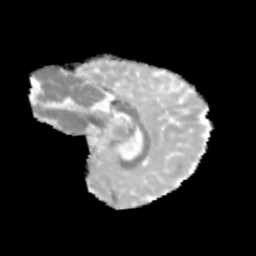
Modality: MD
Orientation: sagittal
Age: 11
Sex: male
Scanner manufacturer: siemens
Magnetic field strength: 3 T
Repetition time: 3.8 s
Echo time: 0.07 s